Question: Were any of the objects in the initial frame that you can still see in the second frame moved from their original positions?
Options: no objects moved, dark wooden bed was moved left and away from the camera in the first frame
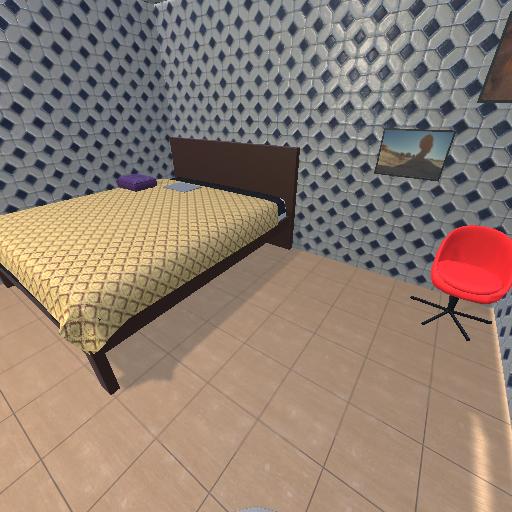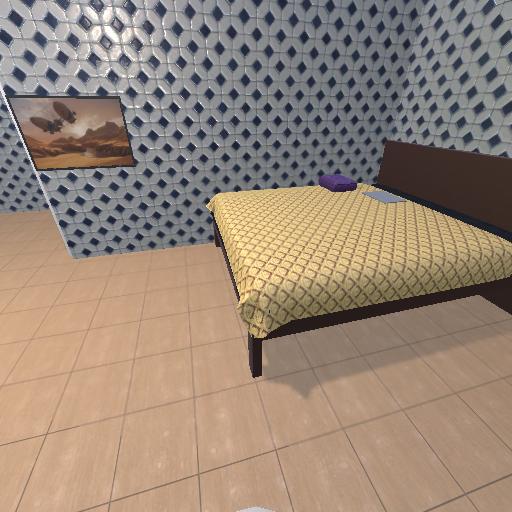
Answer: no objects moved